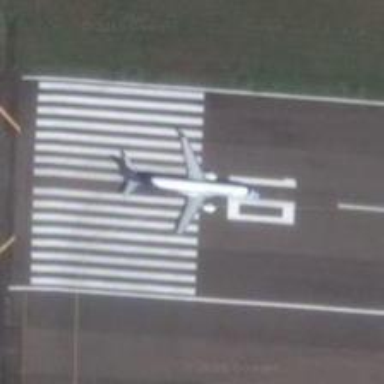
A large civil aircraft is on the runway and is ready to take off .